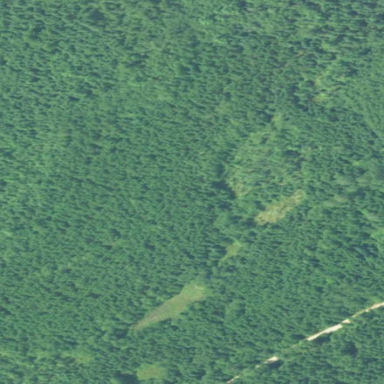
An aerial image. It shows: Plantation of evergreen needle-leaved trees in forest area.